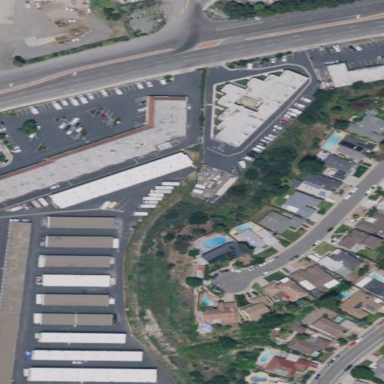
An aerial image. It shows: Commercial building.